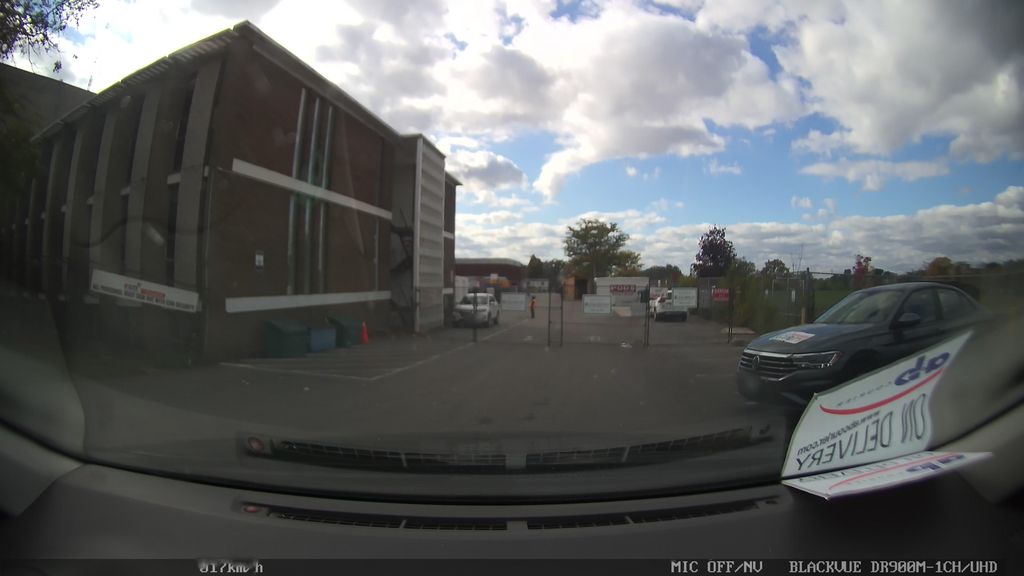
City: toronto